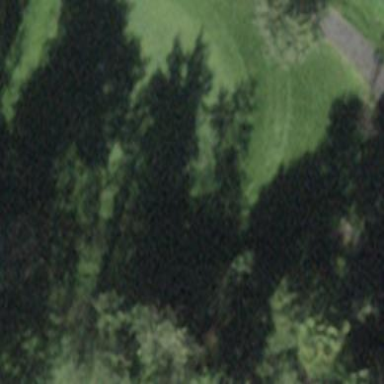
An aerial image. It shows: Green golf area with grass land use.